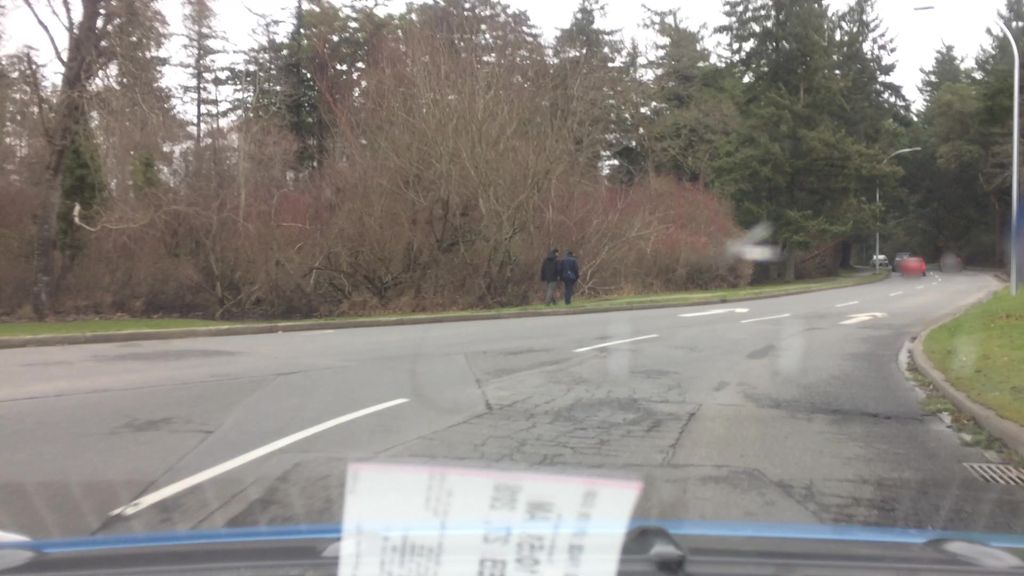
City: victoria